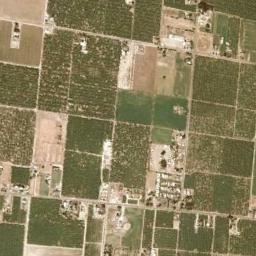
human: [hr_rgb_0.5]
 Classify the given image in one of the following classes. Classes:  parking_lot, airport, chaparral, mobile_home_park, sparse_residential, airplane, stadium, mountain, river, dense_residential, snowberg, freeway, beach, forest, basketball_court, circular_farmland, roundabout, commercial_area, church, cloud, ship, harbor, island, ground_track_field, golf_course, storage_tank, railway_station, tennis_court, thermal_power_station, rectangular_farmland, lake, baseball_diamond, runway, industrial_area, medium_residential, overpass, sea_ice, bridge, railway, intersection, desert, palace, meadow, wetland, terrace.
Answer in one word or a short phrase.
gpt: rectangular_farmland